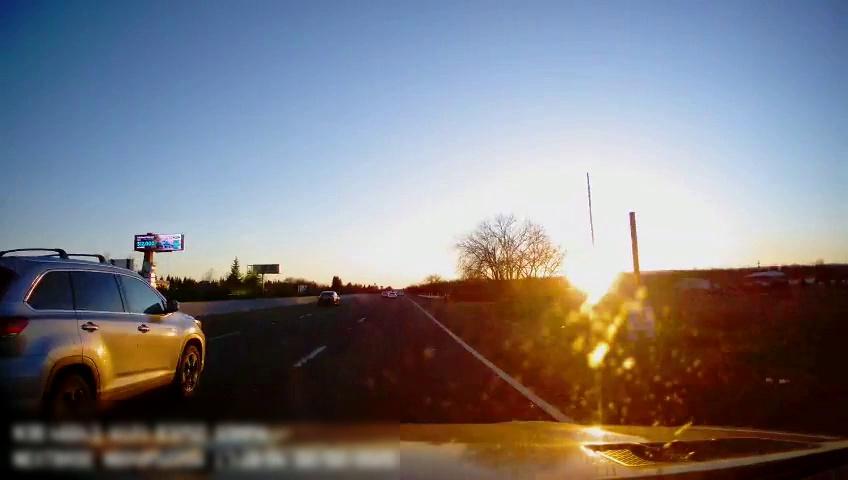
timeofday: Day
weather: Sunny
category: Drivable Space
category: Vehicles | Car
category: Vehicles | SUV
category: Lanes | Alternate Lane
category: Lanes | Current Lane
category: Lanes | Alternate Lane
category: Traffic | Signs